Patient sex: F
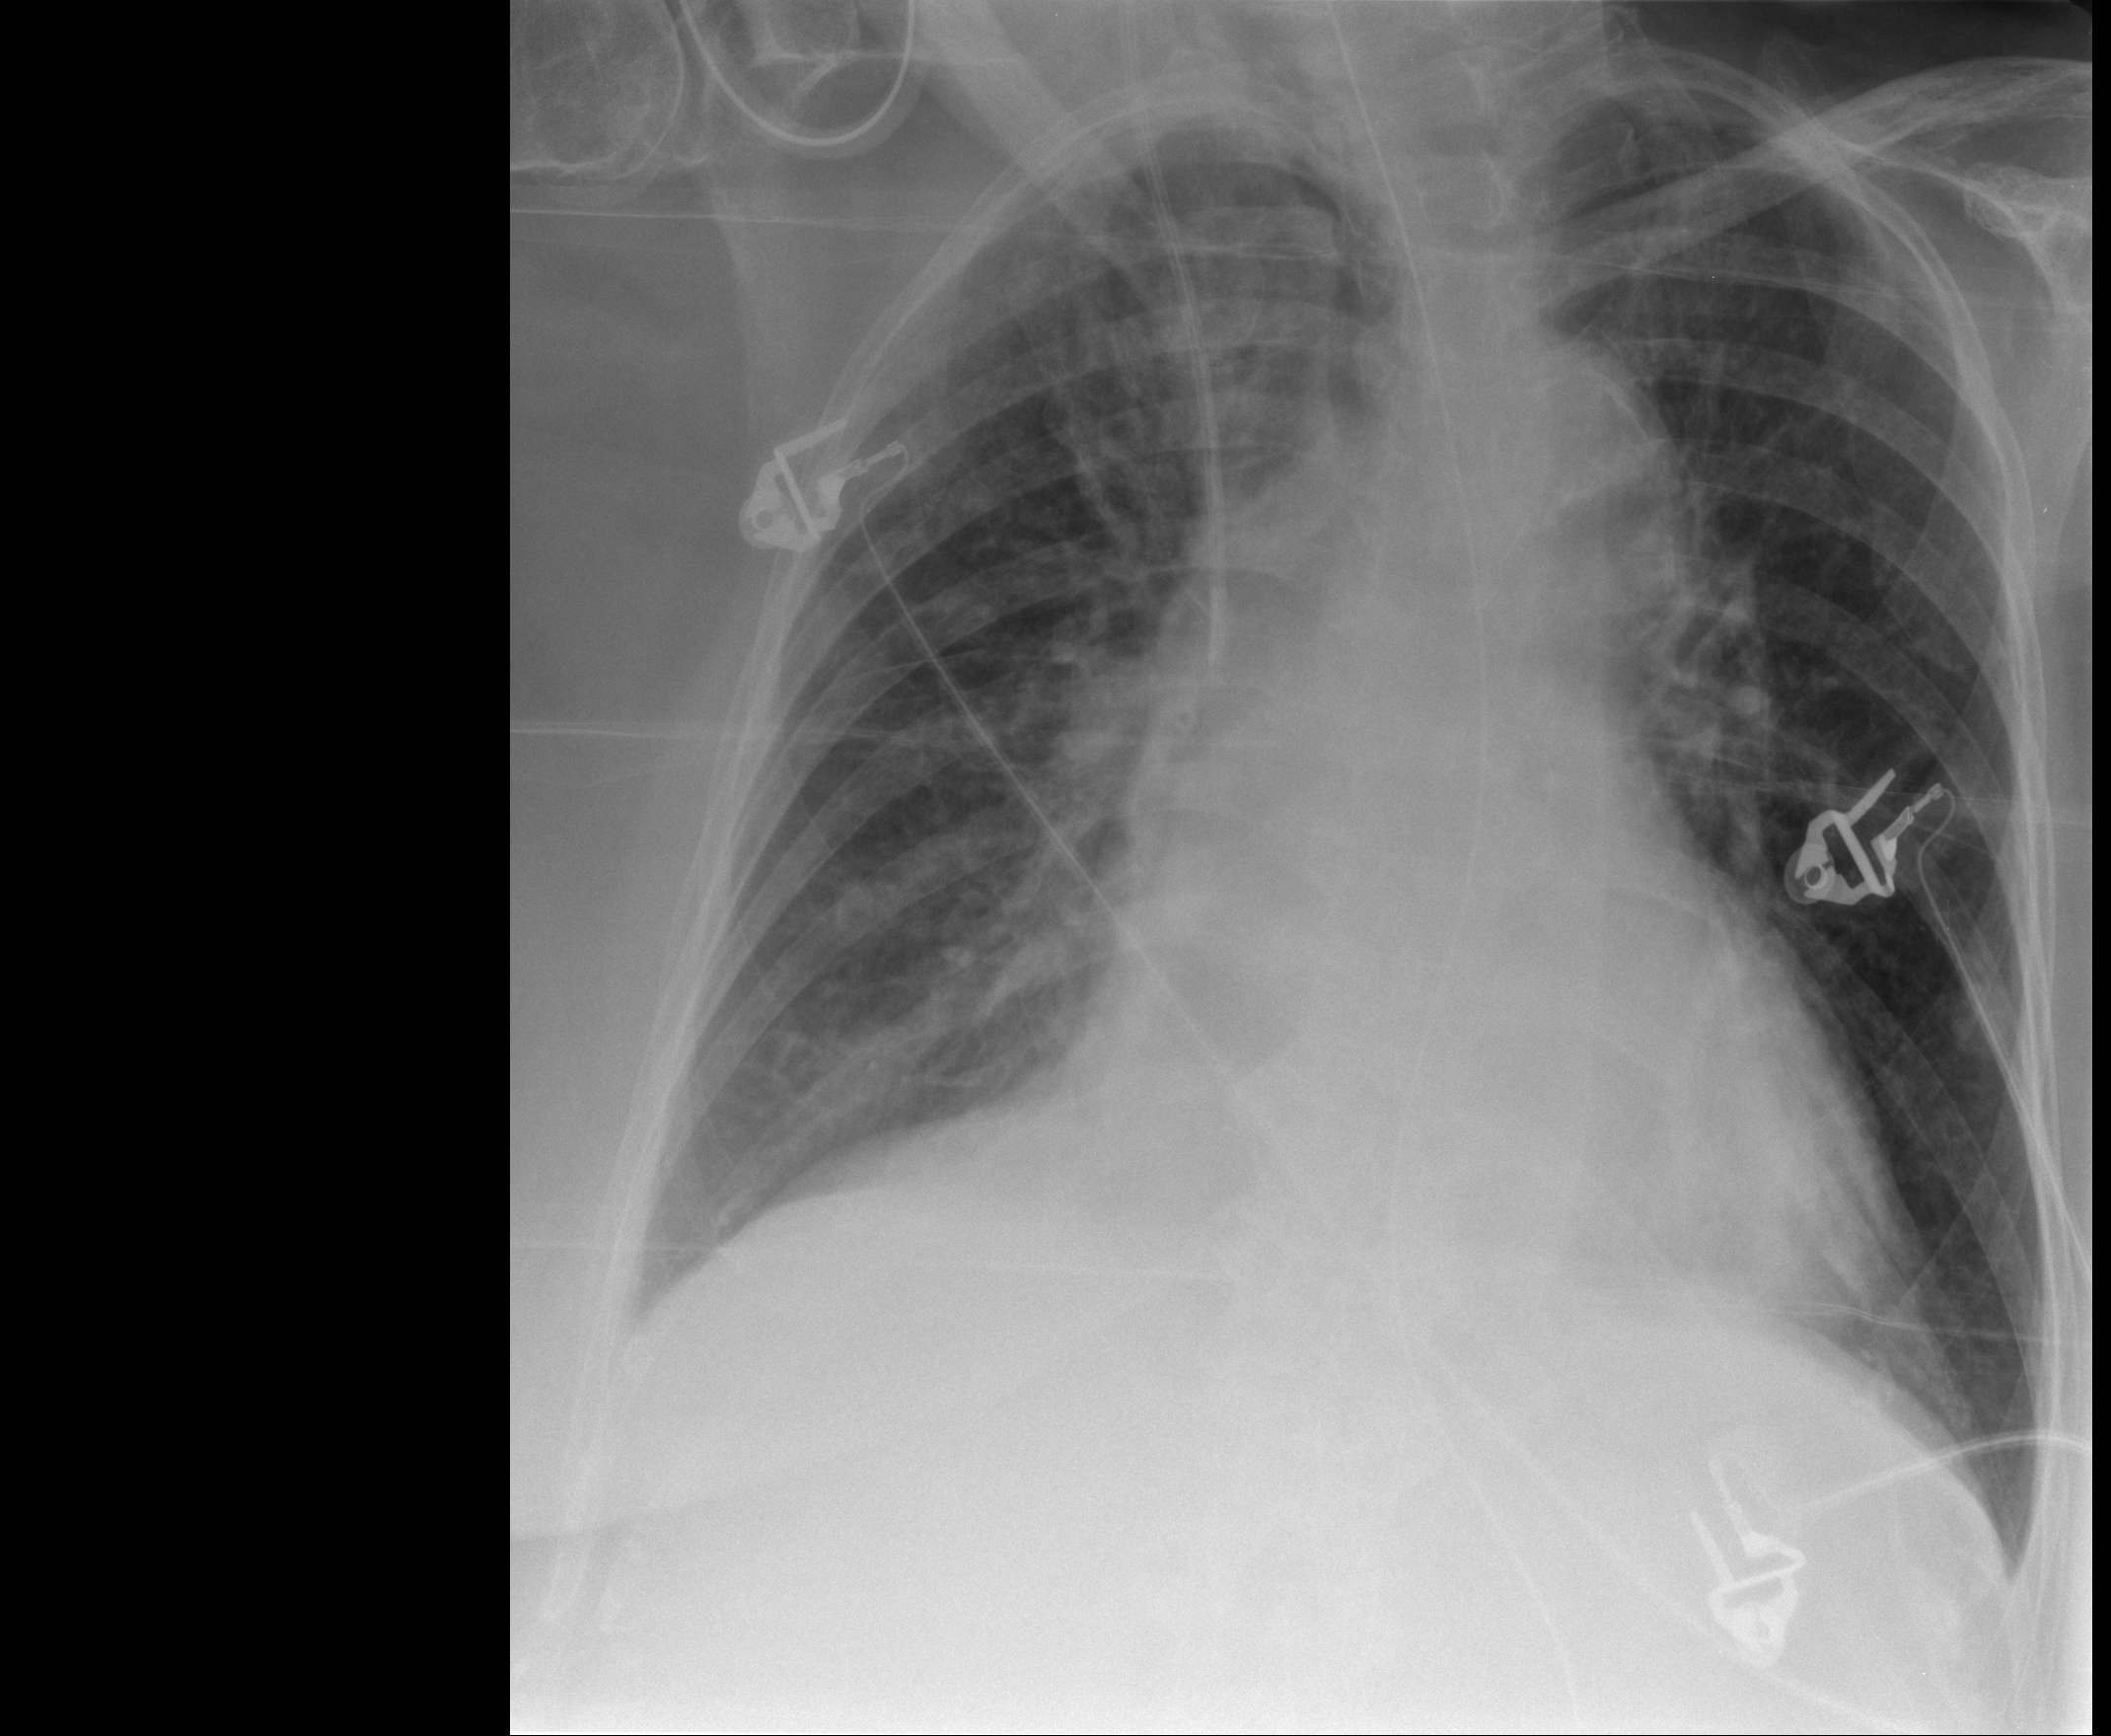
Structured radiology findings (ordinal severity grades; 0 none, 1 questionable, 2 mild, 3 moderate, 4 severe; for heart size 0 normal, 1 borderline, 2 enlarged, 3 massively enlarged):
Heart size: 0
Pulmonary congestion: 0
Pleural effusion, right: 0
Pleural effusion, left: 0
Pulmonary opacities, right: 2
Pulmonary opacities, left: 1
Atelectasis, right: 2
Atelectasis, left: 0